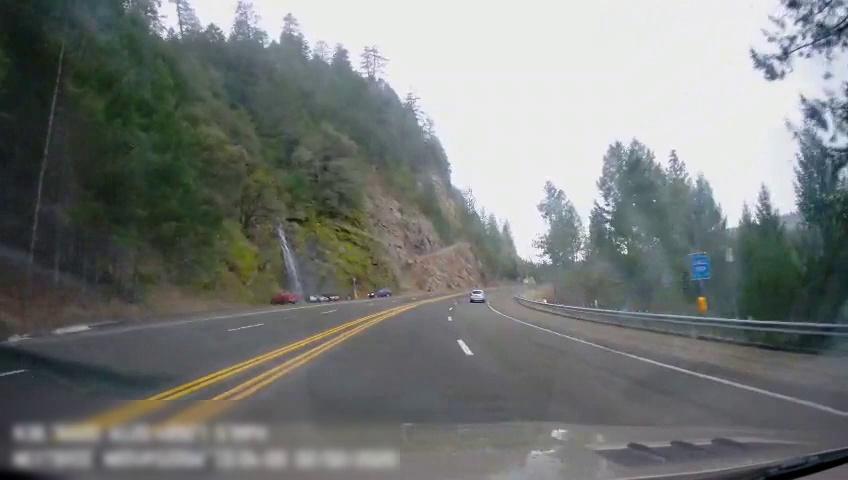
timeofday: Day
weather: Cloudy
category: Drivable Space
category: Vehicles | Car
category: Vehicles | Car
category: Vehicles | Truck
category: Lanes | Alternate Lane
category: Lanes | Alternate Lane
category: Lanes | Alternate Lane
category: Lanes | Current Lane
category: Lanes | Current Lane
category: Lanes | Alternate Lane
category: Traffic | Signs
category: Traffic | Signs